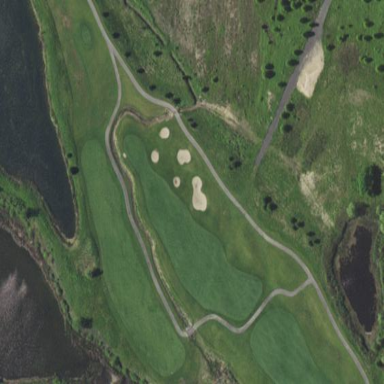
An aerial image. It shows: Grassy area designated as golf fairway.